Interaction volume radius: 10 \u00c5
Interaction volume height: 45 \u00c5
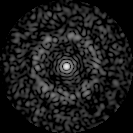
Disorder parameter: 0.8405